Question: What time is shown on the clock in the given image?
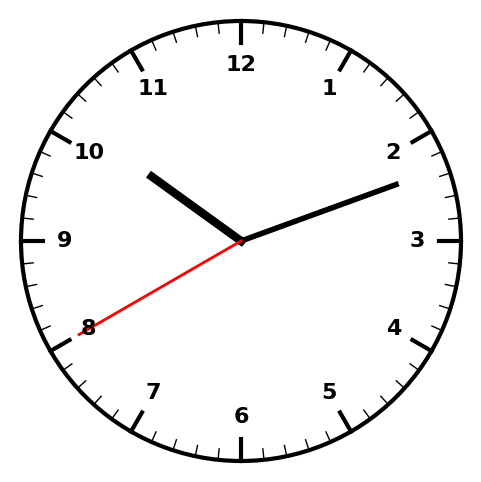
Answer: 10:11:40